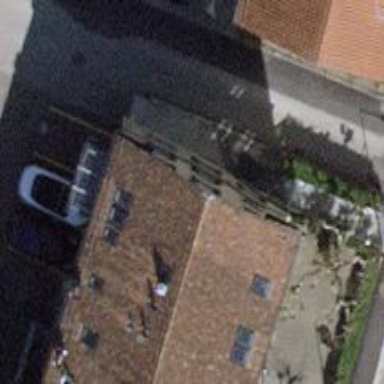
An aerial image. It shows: Restaurant.